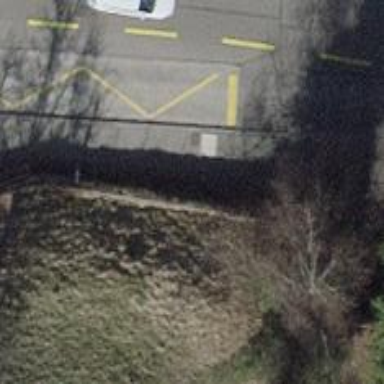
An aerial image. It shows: Bus stop with platform for public transport.